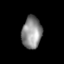
Tissue: lung
Cell type: Others
Senescence score: 0.2088
Nuclear area (px): 622
Mean DAPI intensity: 140.932